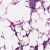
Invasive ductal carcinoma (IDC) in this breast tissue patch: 0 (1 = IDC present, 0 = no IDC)